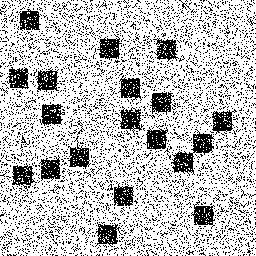
Squares: 19
Triangles: 0
Stars: 0
Total shapes: 19